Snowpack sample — Snodgrass Mountain, Crested Butte, Colorado (2/4/25, 12:06 PM MST)
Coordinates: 38.923, -106.968
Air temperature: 35 °F
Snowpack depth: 80 cm
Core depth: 80 cm
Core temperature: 32 °F
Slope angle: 14°, slope face: 78°
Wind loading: low
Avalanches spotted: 0
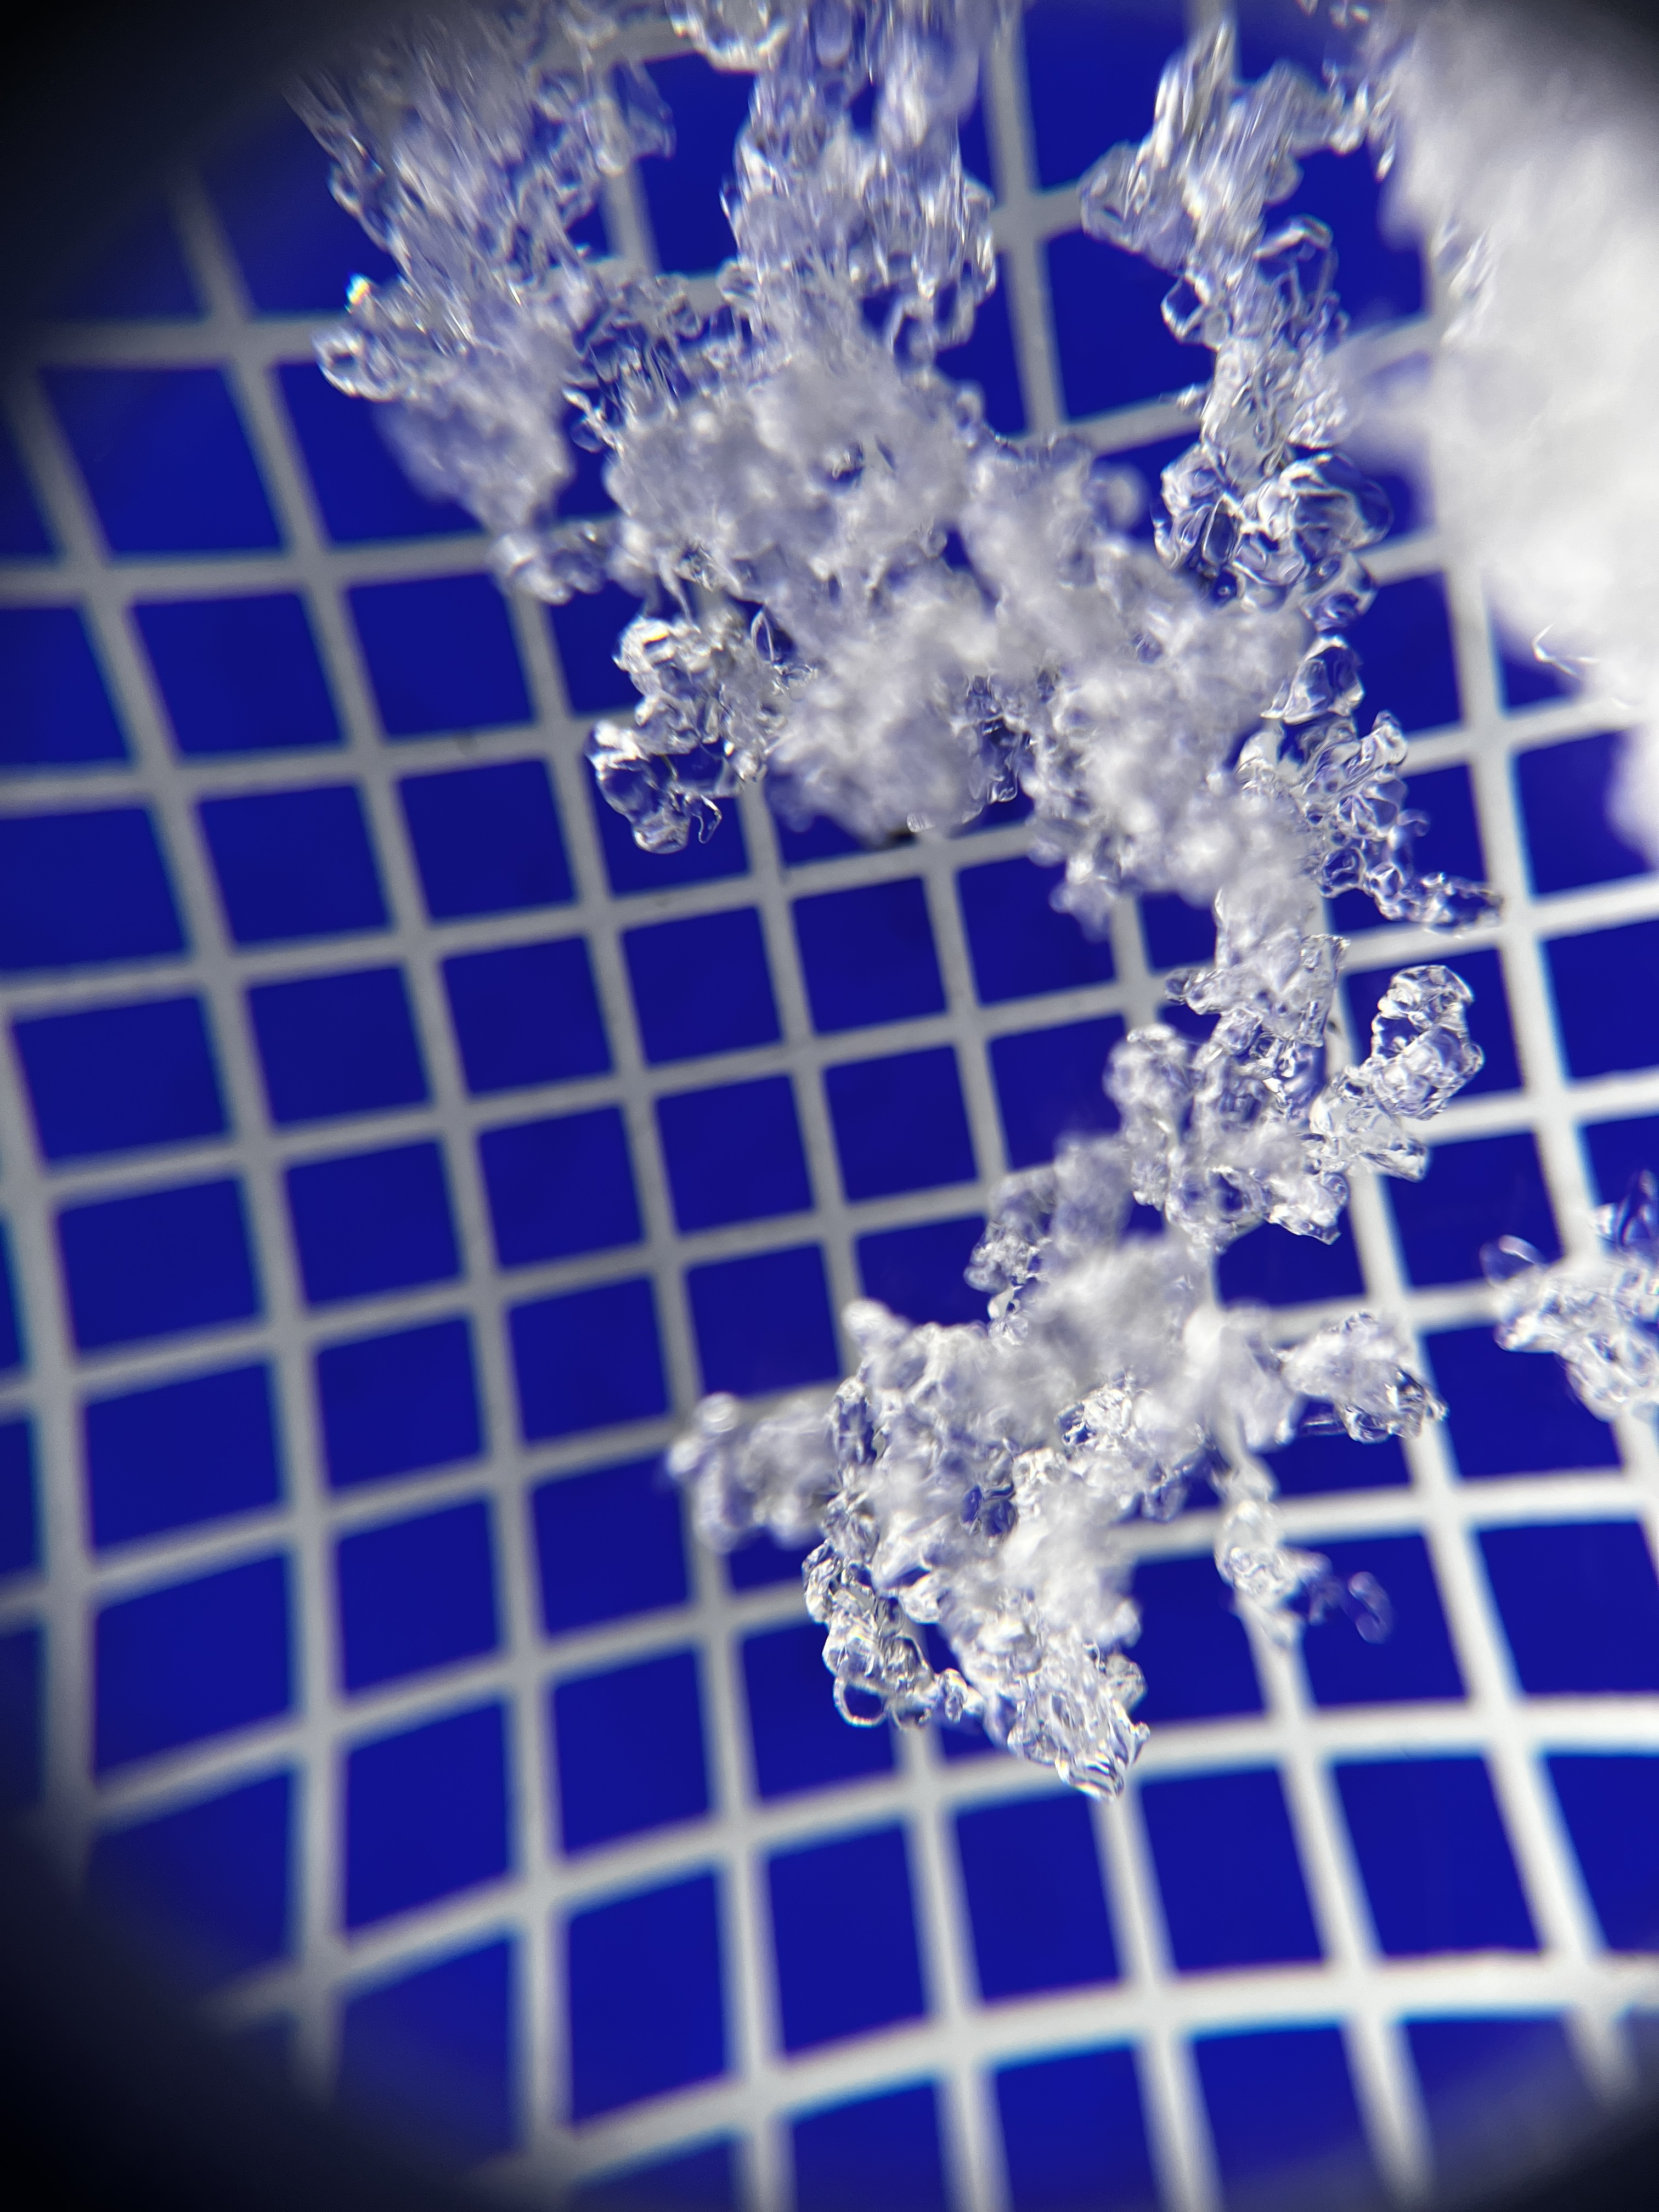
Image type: magnified_profile
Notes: No avalanches nearby, unusually warm weather for the last month reported by residents, Collected 25 yards from treeline